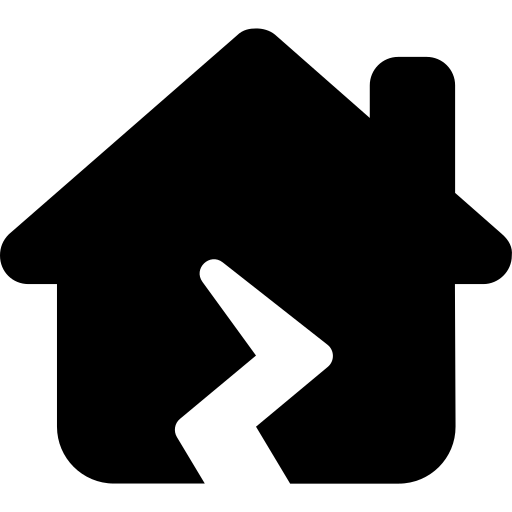
Tags: icon, FontAwesome, fa-icon, solid, house, chimney, crack